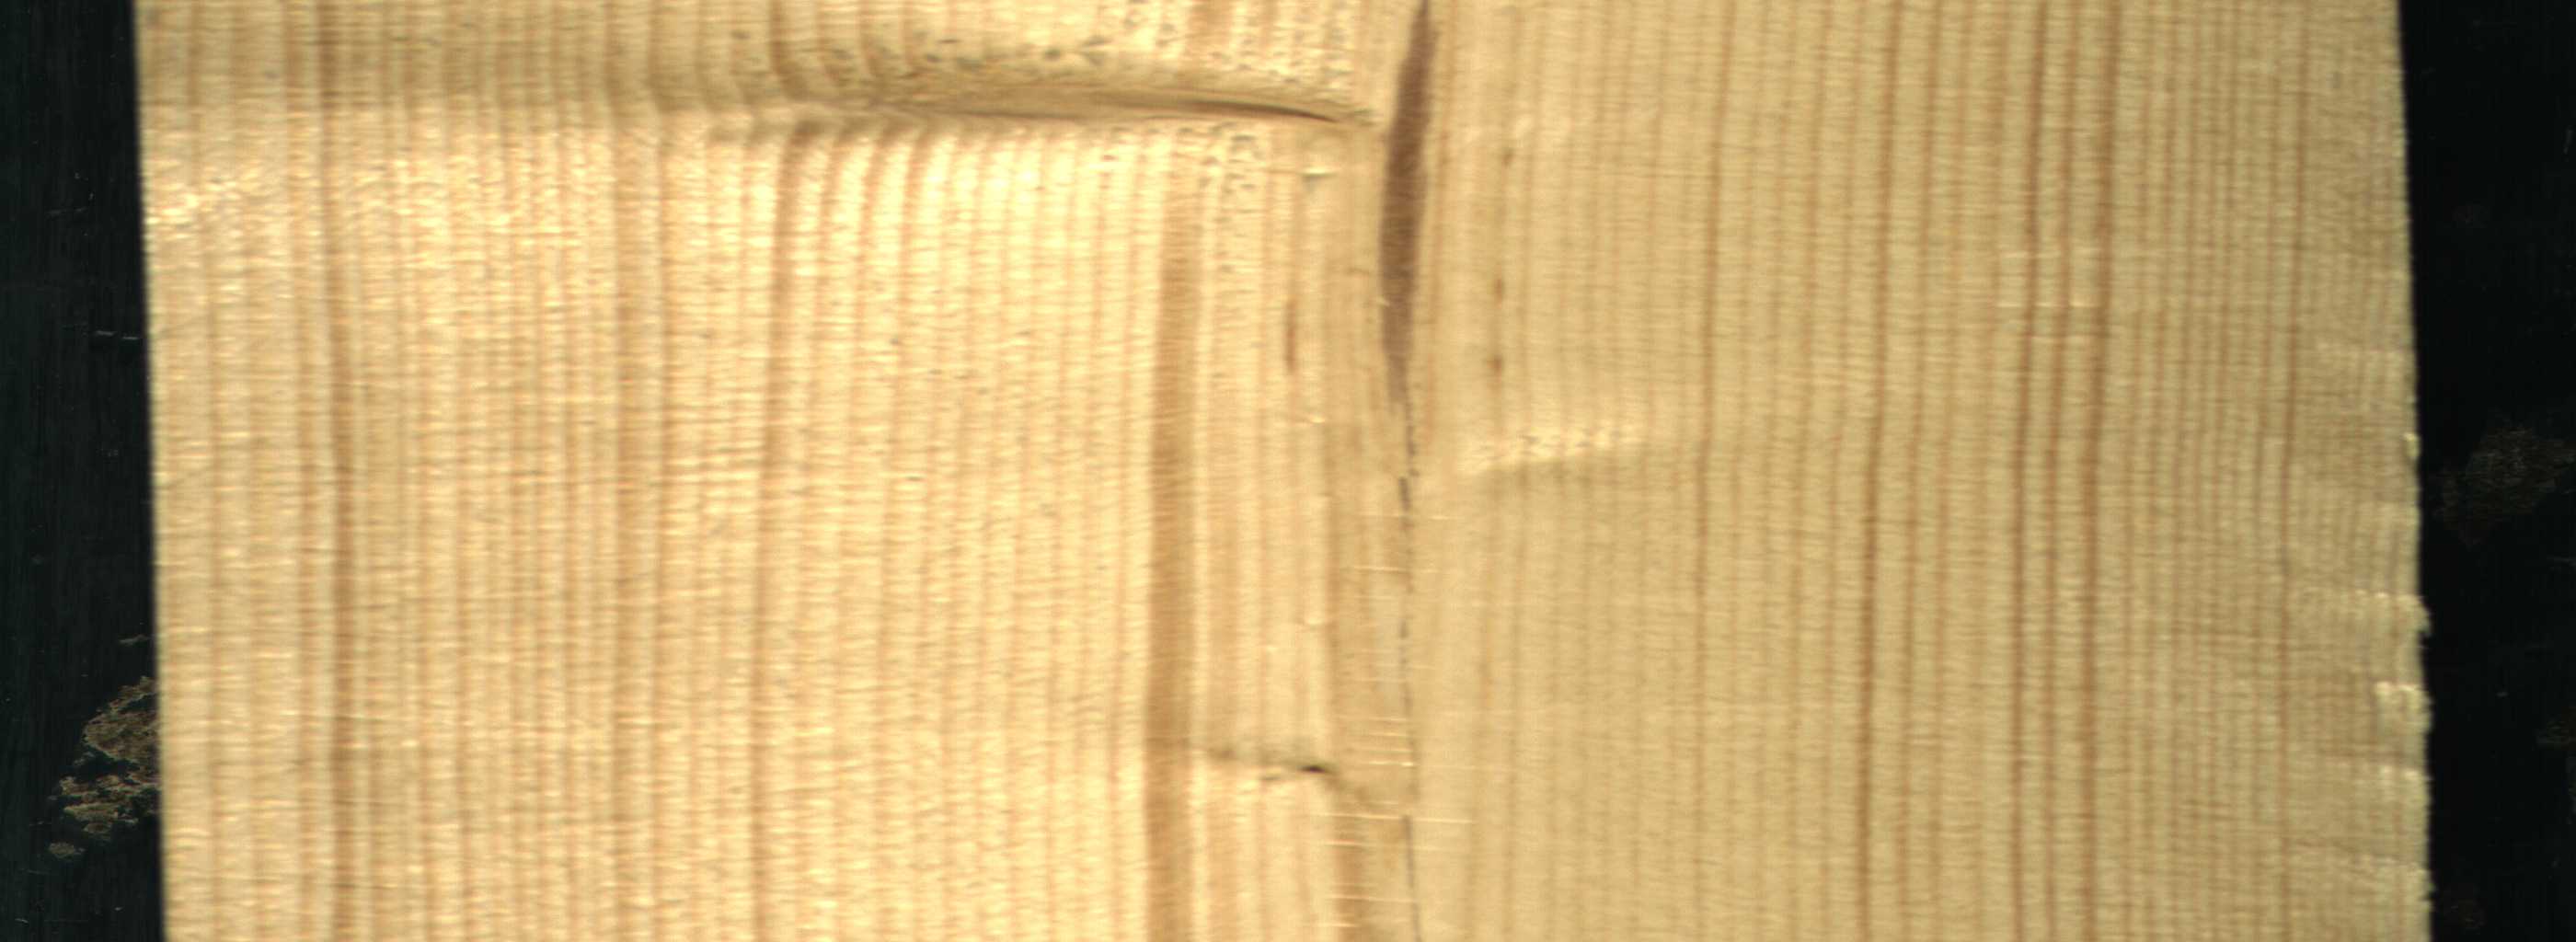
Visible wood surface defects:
Marrow
Crack
Live_Knot
Live_Knot